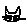
Label: cat